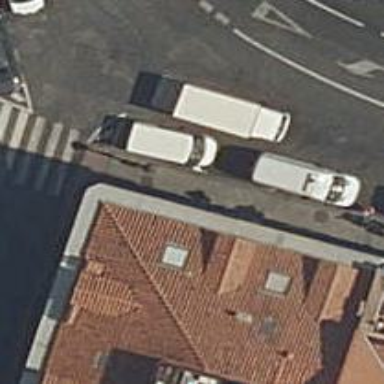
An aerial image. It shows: Pub.